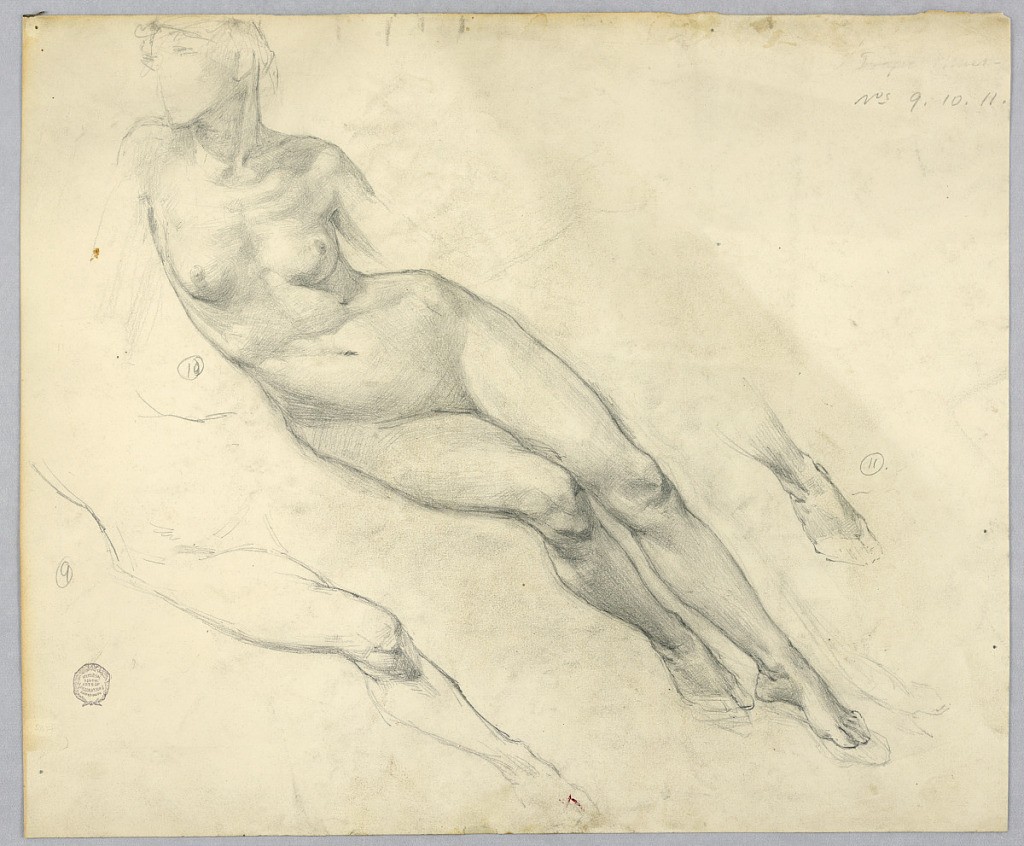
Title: Sketch of a Female Nude
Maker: Francis Augustus Lathrop, American, 1849–1909
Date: ca. 1895
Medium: Graphite on paper
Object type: Drawing
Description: Nude female figure reclining to the left, her head turned to the left; arms unfinished. Second sketch  of a leg, lower left. Sketch of a foot, lower right.